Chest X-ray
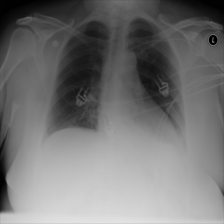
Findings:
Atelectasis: positive
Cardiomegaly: negative
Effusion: negative
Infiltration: negative
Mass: negative
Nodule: negative
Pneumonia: negative
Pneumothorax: negative
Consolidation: negative
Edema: negative
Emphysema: negative
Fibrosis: negative
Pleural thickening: negative
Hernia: negative